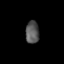
Tissue: lung
Cell type: Epithelial cells
Senescence score: 0.159
Nuclear area (px): 299
Mean DAPI intensity: 85.619